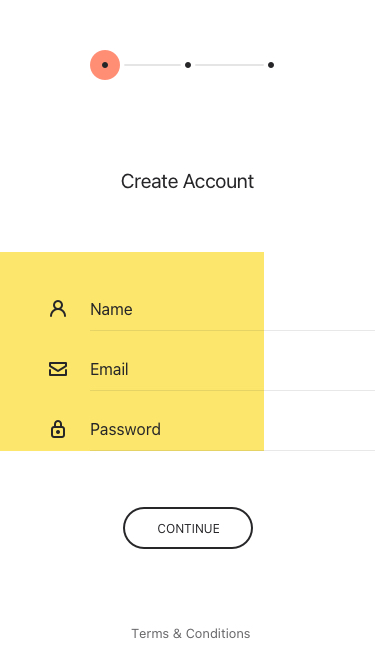
Text in this UI design:
Create Account
Terms & Conditions
Name
Email
Password